Aerial crown-view tile of a tropical tree (Barro Colorado Island, Panama), acquired 20240716:
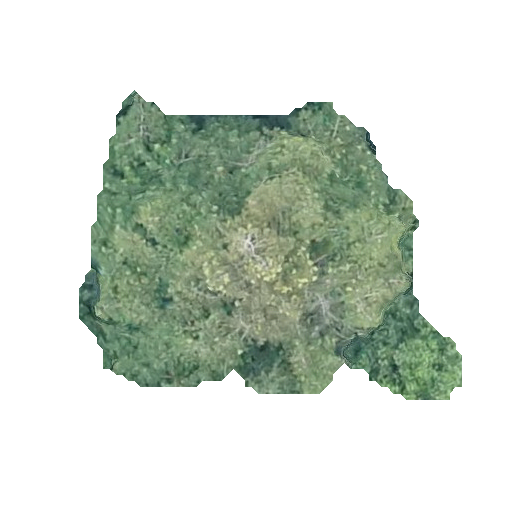
Species: Virola surinamensis
GBIF accepted scientific name: Virola surinamensis
Crown area: 133.484 m²